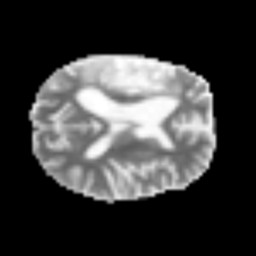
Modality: MD
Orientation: axial
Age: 64
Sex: male
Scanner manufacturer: siemens
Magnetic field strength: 3 T
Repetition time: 3.2 s
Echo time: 0.081 s